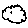
Label: cloud